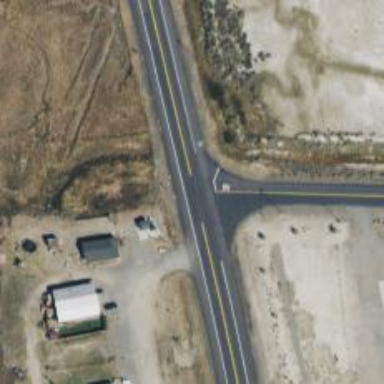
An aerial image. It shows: Asphalt road designated as trunk highway.